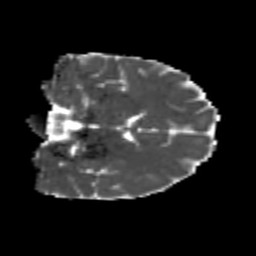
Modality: MD
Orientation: coronal
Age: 20
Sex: male
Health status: healthy
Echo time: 0.074 s